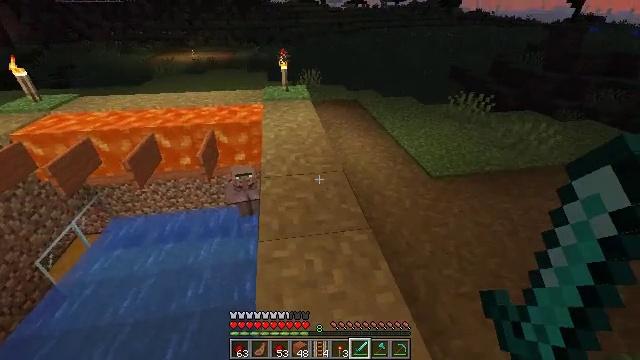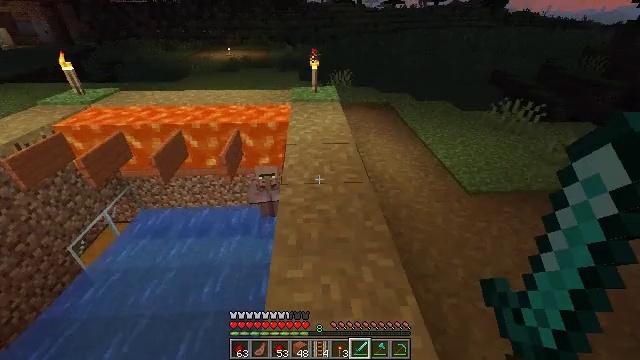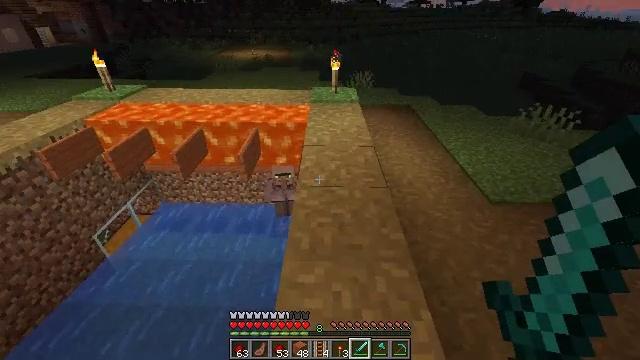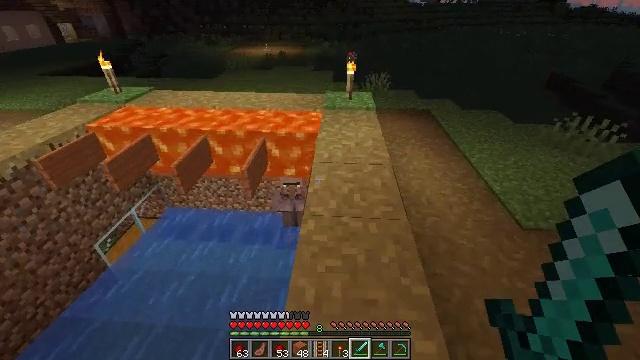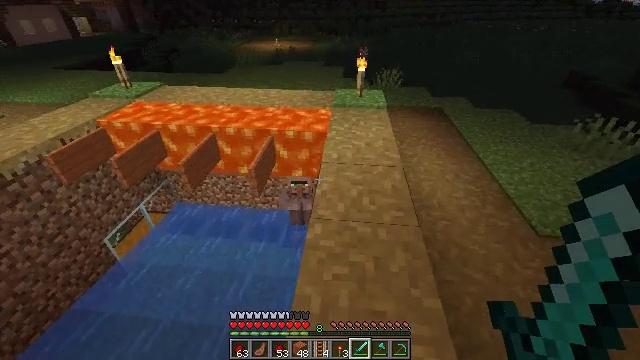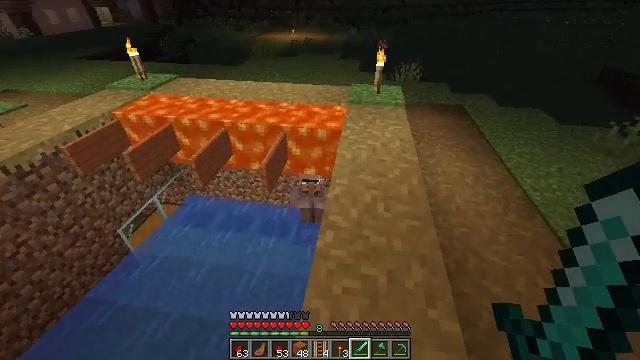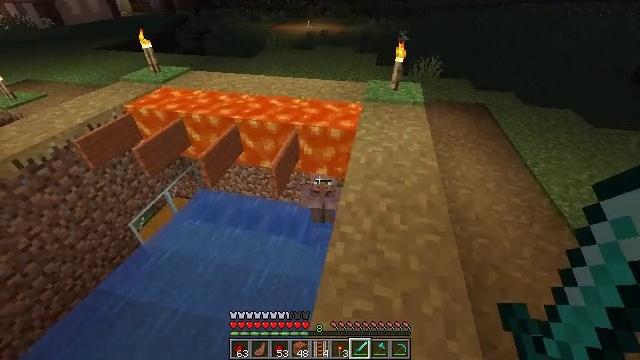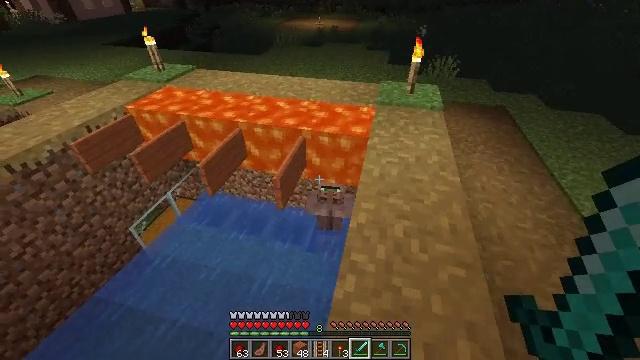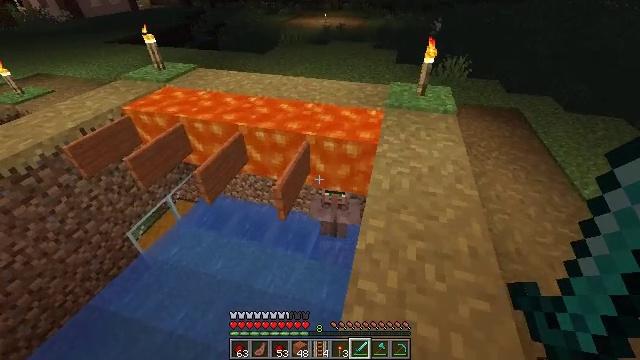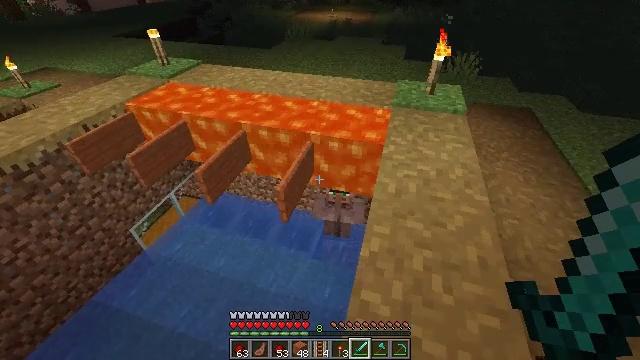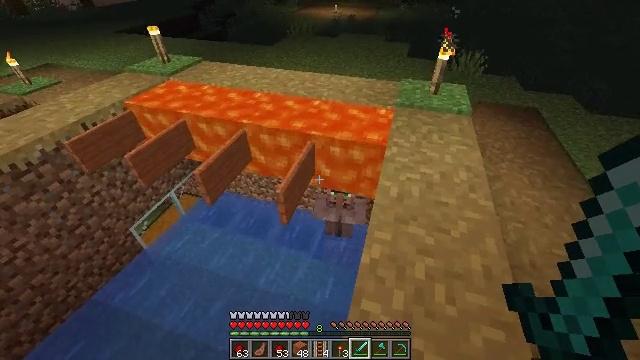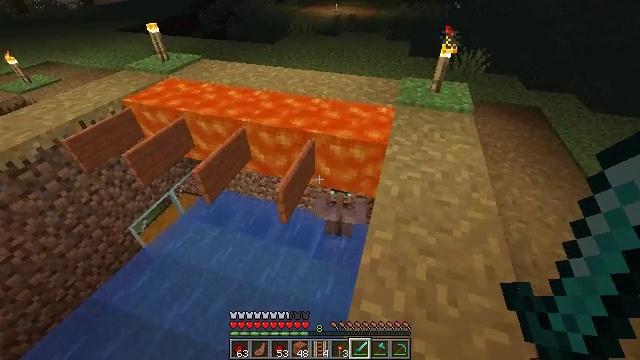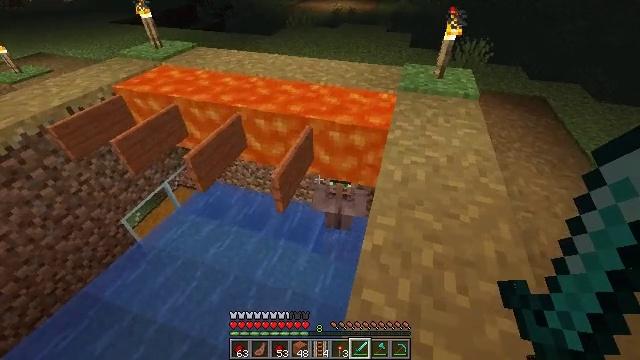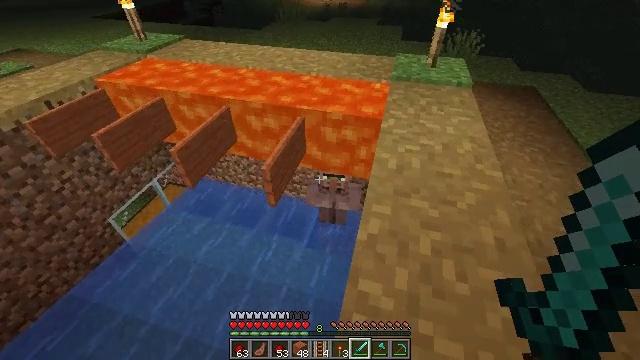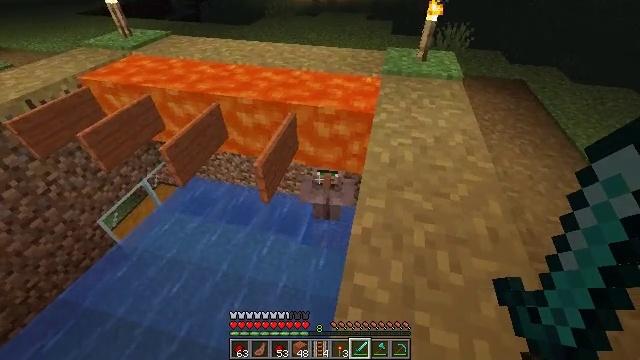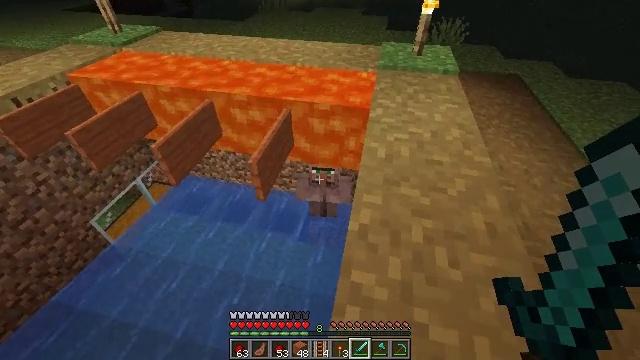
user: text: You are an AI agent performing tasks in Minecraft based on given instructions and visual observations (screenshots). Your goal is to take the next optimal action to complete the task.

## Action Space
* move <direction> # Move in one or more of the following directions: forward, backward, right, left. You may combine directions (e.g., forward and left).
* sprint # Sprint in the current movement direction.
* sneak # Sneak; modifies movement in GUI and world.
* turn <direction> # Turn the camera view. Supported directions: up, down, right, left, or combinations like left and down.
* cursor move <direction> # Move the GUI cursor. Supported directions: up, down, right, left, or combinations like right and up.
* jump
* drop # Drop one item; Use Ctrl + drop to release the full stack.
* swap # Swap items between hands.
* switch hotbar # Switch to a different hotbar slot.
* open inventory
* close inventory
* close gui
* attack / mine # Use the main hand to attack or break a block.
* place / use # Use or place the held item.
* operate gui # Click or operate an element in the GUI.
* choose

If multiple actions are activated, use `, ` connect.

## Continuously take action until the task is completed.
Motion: motion action
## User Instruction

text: Harm the villager.
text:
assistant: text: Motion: move forward, turn left
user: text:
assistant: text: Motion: move forward, turn left
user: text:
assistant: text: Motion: move forward, turn left
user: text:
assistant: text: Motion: move forward, turn left
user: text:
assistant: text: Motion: move forward, turn left and down
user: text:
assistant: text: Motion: move forward, turn left and down
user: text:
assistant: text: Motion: move forward, turn left
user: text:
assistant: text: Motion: move forward, turn left
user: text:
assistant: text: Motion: turn left
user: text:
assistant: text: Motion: sneak
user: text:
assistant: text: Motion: sneak
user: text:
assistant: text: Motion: sneak
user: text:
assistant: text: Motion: sneak, turn right
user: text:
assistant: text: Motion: sneak, turn right
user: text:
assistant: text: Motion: move forward, sneak, turn right
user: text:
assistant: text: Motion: move forward, sneak
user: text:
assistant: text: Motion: move forward, sneak
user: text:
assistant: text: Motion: move forward, sneak
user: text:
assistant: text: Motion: move forward, sneak
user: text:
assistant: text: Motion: move forward, sneak
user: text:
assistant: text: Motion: move forward, sneak, turn down
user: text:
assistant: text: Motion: move forward, sneak, turn down
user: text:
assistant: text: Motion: move forward, sneak, turn down
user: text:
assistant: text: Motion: move forward, sneak, attack / mine
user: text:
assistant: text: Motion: sneak, attack / mine
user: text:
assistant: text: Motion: sneak, attack / mine
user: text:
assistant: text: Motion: sneak, attack / mine
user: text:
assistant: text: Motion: sneak, attack / mine
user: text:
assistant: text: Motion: sneak
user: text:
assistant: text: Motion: sneak